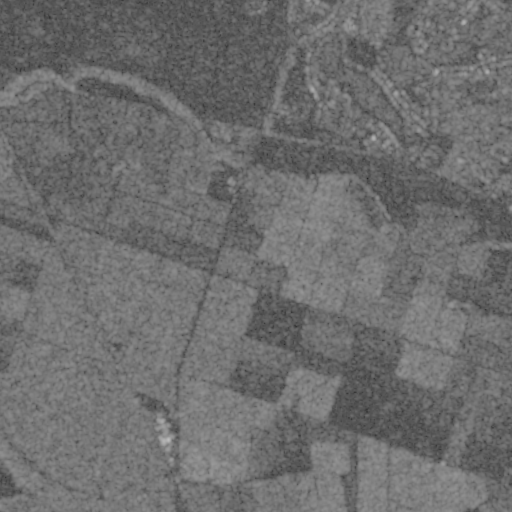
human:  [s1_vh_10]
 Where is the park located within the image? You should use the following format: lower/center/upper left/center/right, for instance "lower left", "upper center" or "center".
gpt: The park is located in the upper right of the image.
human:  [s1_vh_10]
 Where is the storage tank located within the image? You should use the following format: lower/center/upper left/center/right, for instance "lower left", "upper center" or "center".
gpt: The storage tank is located in the upper right of the image.
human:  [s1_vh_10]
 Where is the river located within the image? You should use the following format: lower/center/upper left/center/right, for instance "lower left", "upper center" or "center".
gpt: The river is located in the lower of the image.
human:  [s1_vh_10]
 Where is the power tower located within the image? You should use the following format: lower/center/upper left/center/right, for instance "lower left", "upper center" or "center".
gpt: There is no power tower in the image.

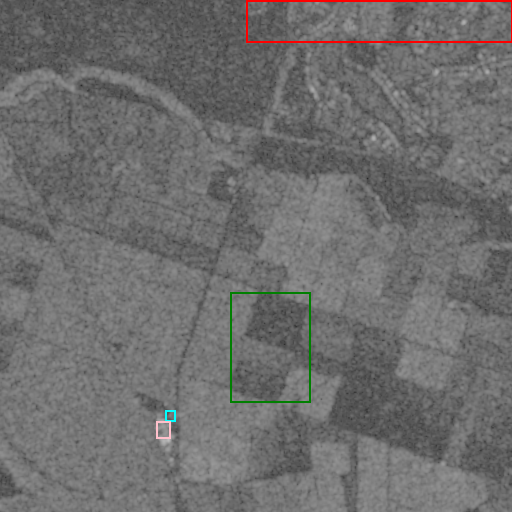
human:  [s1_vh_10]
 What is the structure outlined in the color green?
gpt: The structure outlined in green is a crop field.
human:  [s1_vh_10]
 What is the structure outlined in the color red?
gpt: The structure outlined in red is a park.
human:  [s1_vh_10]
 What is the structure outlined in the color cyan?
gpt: The structure outlined in cyan is a parking lot.
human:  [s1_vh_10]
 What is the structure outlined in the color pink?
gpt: The structure outlined in pink is a building.
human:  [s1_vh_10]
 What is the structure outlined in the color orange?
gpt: There is no orange outline.